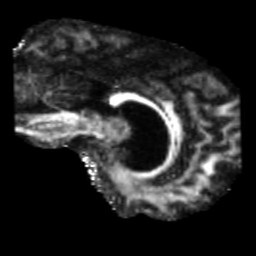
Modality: FA
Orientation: sagittal
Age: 71
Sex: male
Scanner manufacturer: siemens
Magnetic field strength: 3 T
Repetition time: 5.47 s
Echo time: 0.0854 s